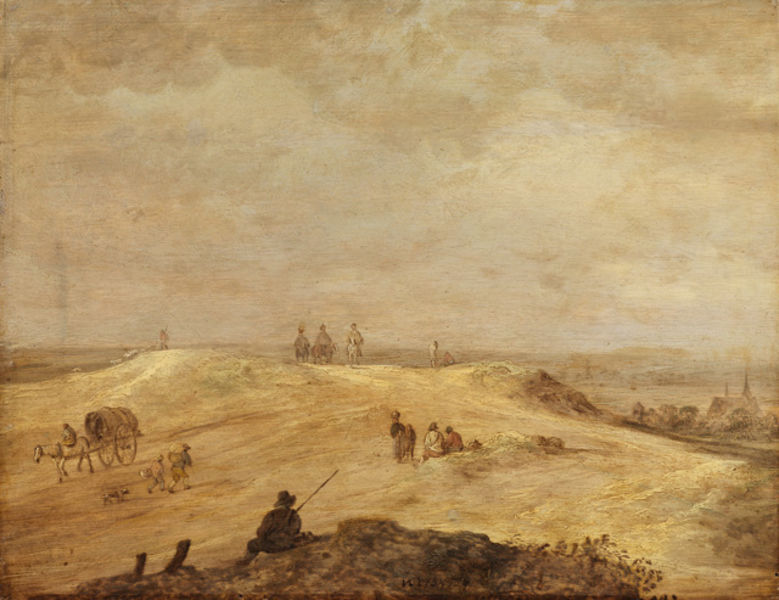
Titel: Dünenlandschaft
Künstler: Jan van Goyen (?)
Standort: Karlsruhe
Institution: Staatliche Kunsthalle Karlsruhe
Schlagwörter: berg, blau, dunkel, felsen, gemälde, gruppe, himmel, mann, meer, schatten, wasser, wolken, bäume, fluss, frauen, gelb, grün, kirchturm, landschaft, menschen, ocker, sand, sitzen, stadt, ufer, abend, braun, frau, grau, hell, hintergrund, hut, hüte, kopfbedeckungen, licht, männer, orange, strasse, vordergrund, weiss, ausblick, dach, gebäude, gras, haus, hund, rot, tier, tiere, weg, wiese, wolke, beige, leute, malerei, mütze, mützen, spitze, stein, tragen, bild, holland, niederlande, schauen, signatur, öl, bach, deich, dämmerung, ebene, erde, feld, felder, ferne, flusslauf, horizont, häuser, hügel, morgen, natur, weite, busch, büsche, gebüsch, gehen, gewässer, kirche, rauch, sonne, insel, land, sitzend, kind, personen, pflanzen, england, tal, alltag, arbeit, bauern, esel, karren, kinder, pferd, pferde, reiter, räder, stock, turm, bewölkt, reiten, kopfbedeckung, sommer, strand, ruhe, düster, ansicht, ort, beobachten, stab, mast, abhang, acker, arbeiten, ernte, feldarbeit, heu, heuernte, berge, bergig, düne, dünen, hang, leer, wüste, öde, dorf, dunst, farbe, nebel, töne, barun, pause, rast, amerika, kutsche, kutschen, speichen, sepia, arbeiter, figuren, hafen, rad, wagen, ölgemälde, krieg, staffage, sturm, turner, unwetter, riemen, stimmung, warten, steppe, bauer, gruppen, unscharf, aufsicht, regen, karawane, pink, bla, einöde, fern, geld, trostlos, idyll, kreuzung, wolkig, staub, angel, kutscher, ritter, trüb, betrachten, rue, verschwommen, jäger, hügelig, gewehr, eintönig, reise, wanderer, kapelle, rötlich, bachlauf, siedlung, flämisch, menscehn, planwagen, stange, golden, caspar david friedrich, gelblich, reisender, westen, gespann, reisende, ochse, hirte, rute, gucken, unterwegs, stecken, angler, bäuerlich, zugtier, fraune, lager, dühne, norddeutschland, fuhrwerk, malereo, sandsturm, pferdewagen, verdeck, mist, heimmel, gefährt, ernten, sitzens, einzeln, plane, hirt, schmutzig, ruhende, rastende, goldgelb, horozont, gelbtöne, aker, nomaden, wilder westen, senf, hänger, lan, agrar, hoffen, wirbelsturm, beach, abgeerntet, 1700, ernt, oferde, reisenden, krirche, üocker, ameriak, bauernm, retier, durchreise, d+ne, #kinder, estock, landschafg, wagenplanwagen, dne, steigelb